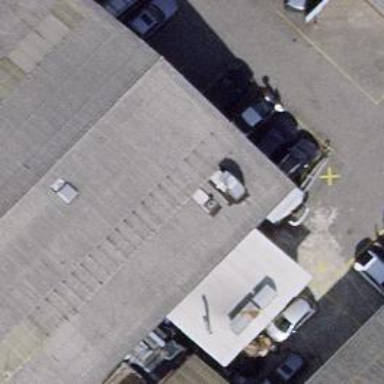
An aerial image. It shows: Car repair shop.